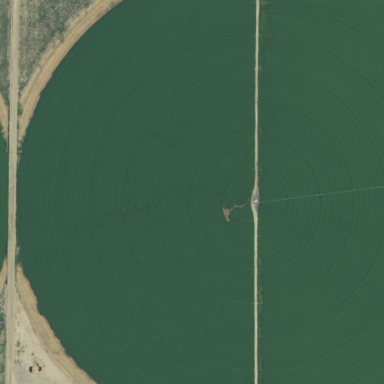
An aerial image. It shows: Farmland with pivot irrigation system.